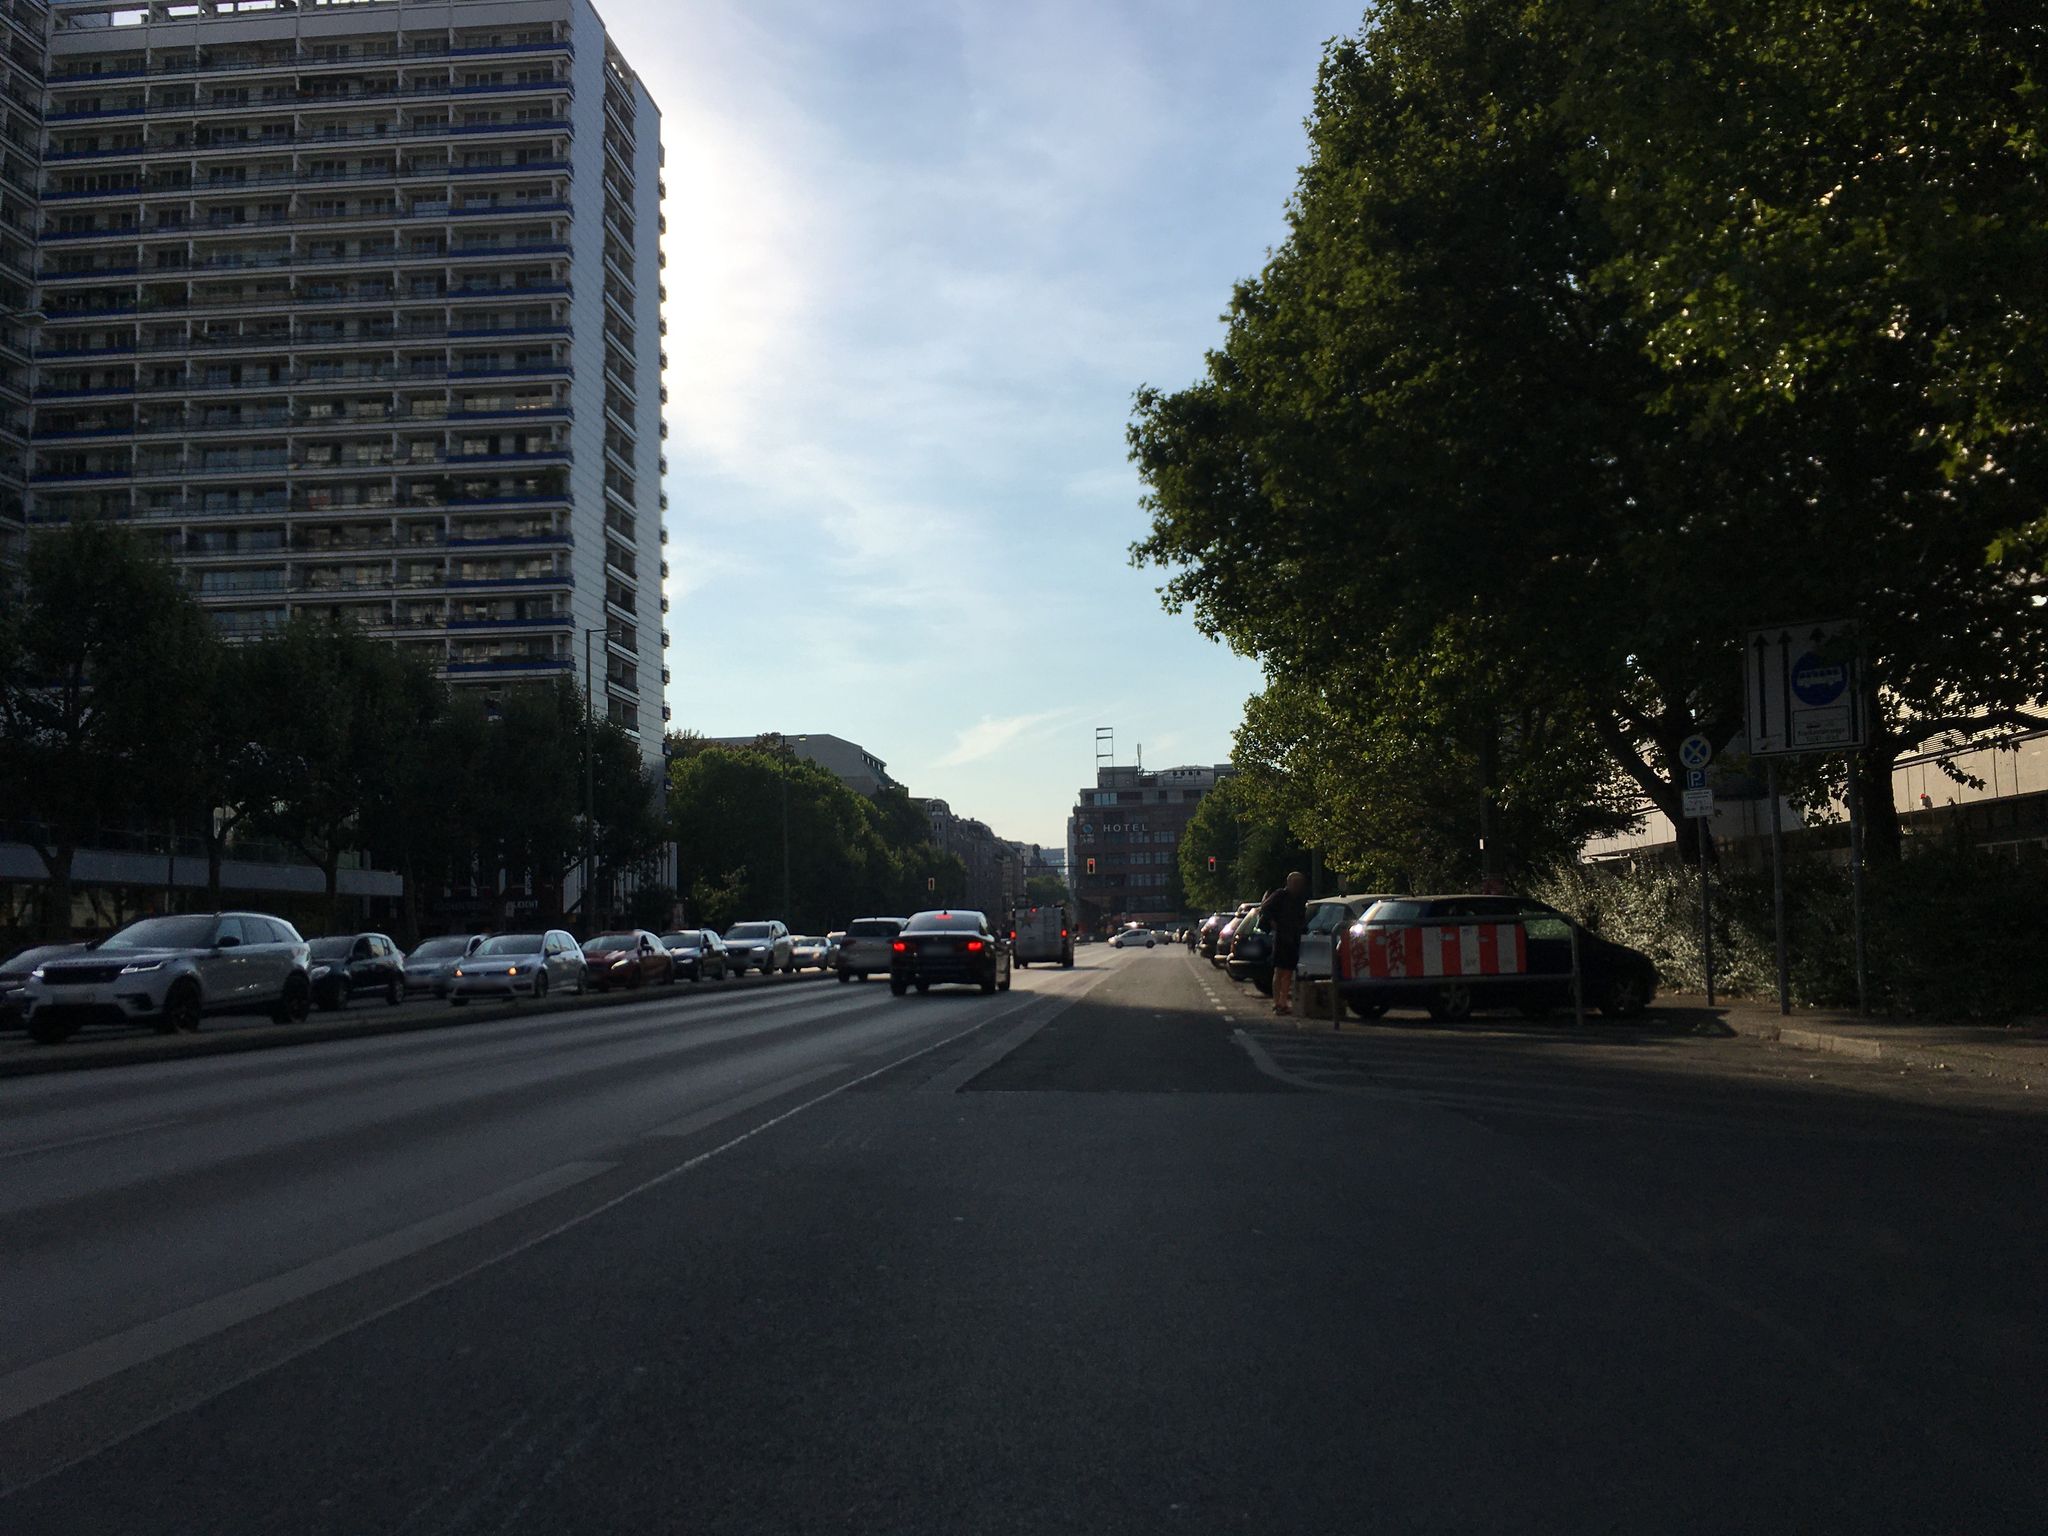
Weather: clear
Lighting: day
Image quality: good
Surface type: driving surface
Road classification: steps, footway
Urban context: urban centre
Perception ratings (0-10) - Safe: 4.01, Lively: 7, Beautiful: 7.93, Boring: 0.91, Depressing: 5.26, Wealthy: 7.65